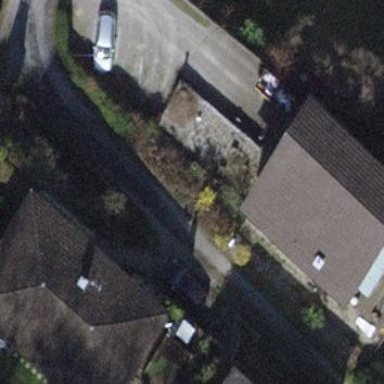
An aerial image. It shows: Group of garages.